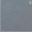
Piece: xx